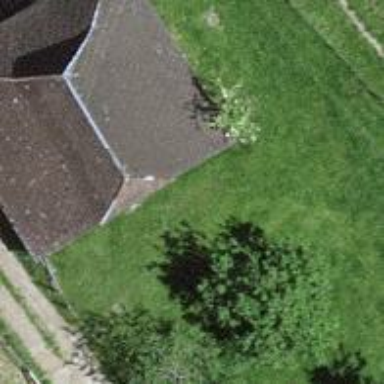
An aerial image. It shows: Barn.